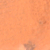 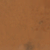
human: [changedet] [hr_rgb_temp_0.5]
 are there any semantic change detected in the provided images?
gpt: There is no difference.